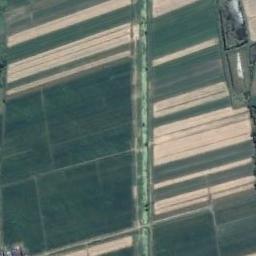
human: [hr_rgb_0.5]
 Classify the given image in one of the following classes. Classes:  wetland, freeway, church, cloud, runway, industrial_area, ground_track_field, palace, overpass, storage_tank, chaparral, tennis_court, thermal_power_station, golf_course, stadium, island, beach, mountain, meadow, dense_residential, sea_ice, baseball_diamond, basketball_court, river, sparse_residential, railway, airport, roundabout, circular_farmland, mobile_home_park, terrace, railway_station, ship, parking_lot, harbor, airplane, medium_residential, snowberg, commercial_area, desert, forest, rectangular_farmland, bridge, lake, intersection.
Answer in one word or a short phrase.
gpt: rectangular_farmland